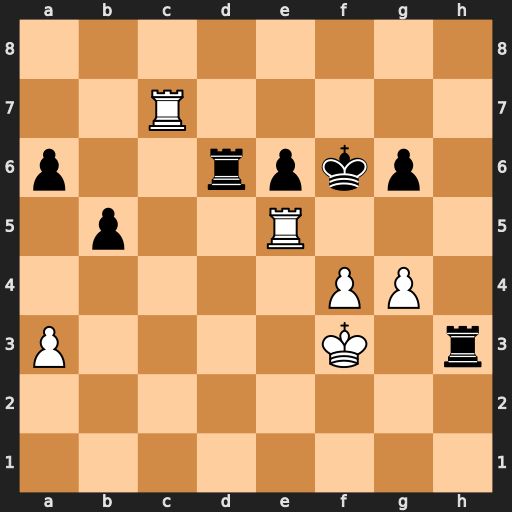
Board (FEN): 8/2R5/p2rpkp1/1p2R3/5PP1/P4K1r/8/8
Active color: w
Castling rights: -
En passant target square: -
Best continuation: Kg2 g5 Kxh3